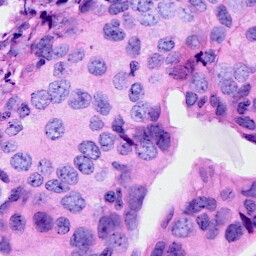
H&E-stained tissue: Breast